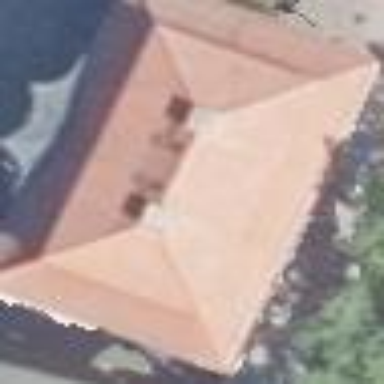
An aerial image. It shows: Building with hipped roof made of roof tiles.